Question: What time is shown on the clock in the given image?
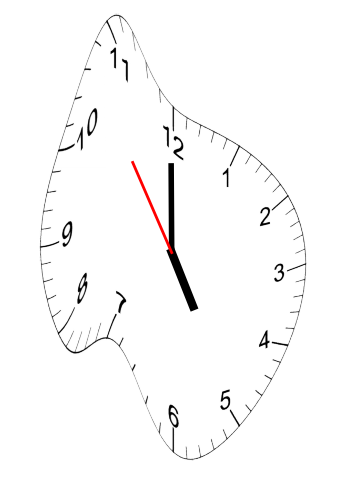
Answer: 04:59:54